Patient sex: M
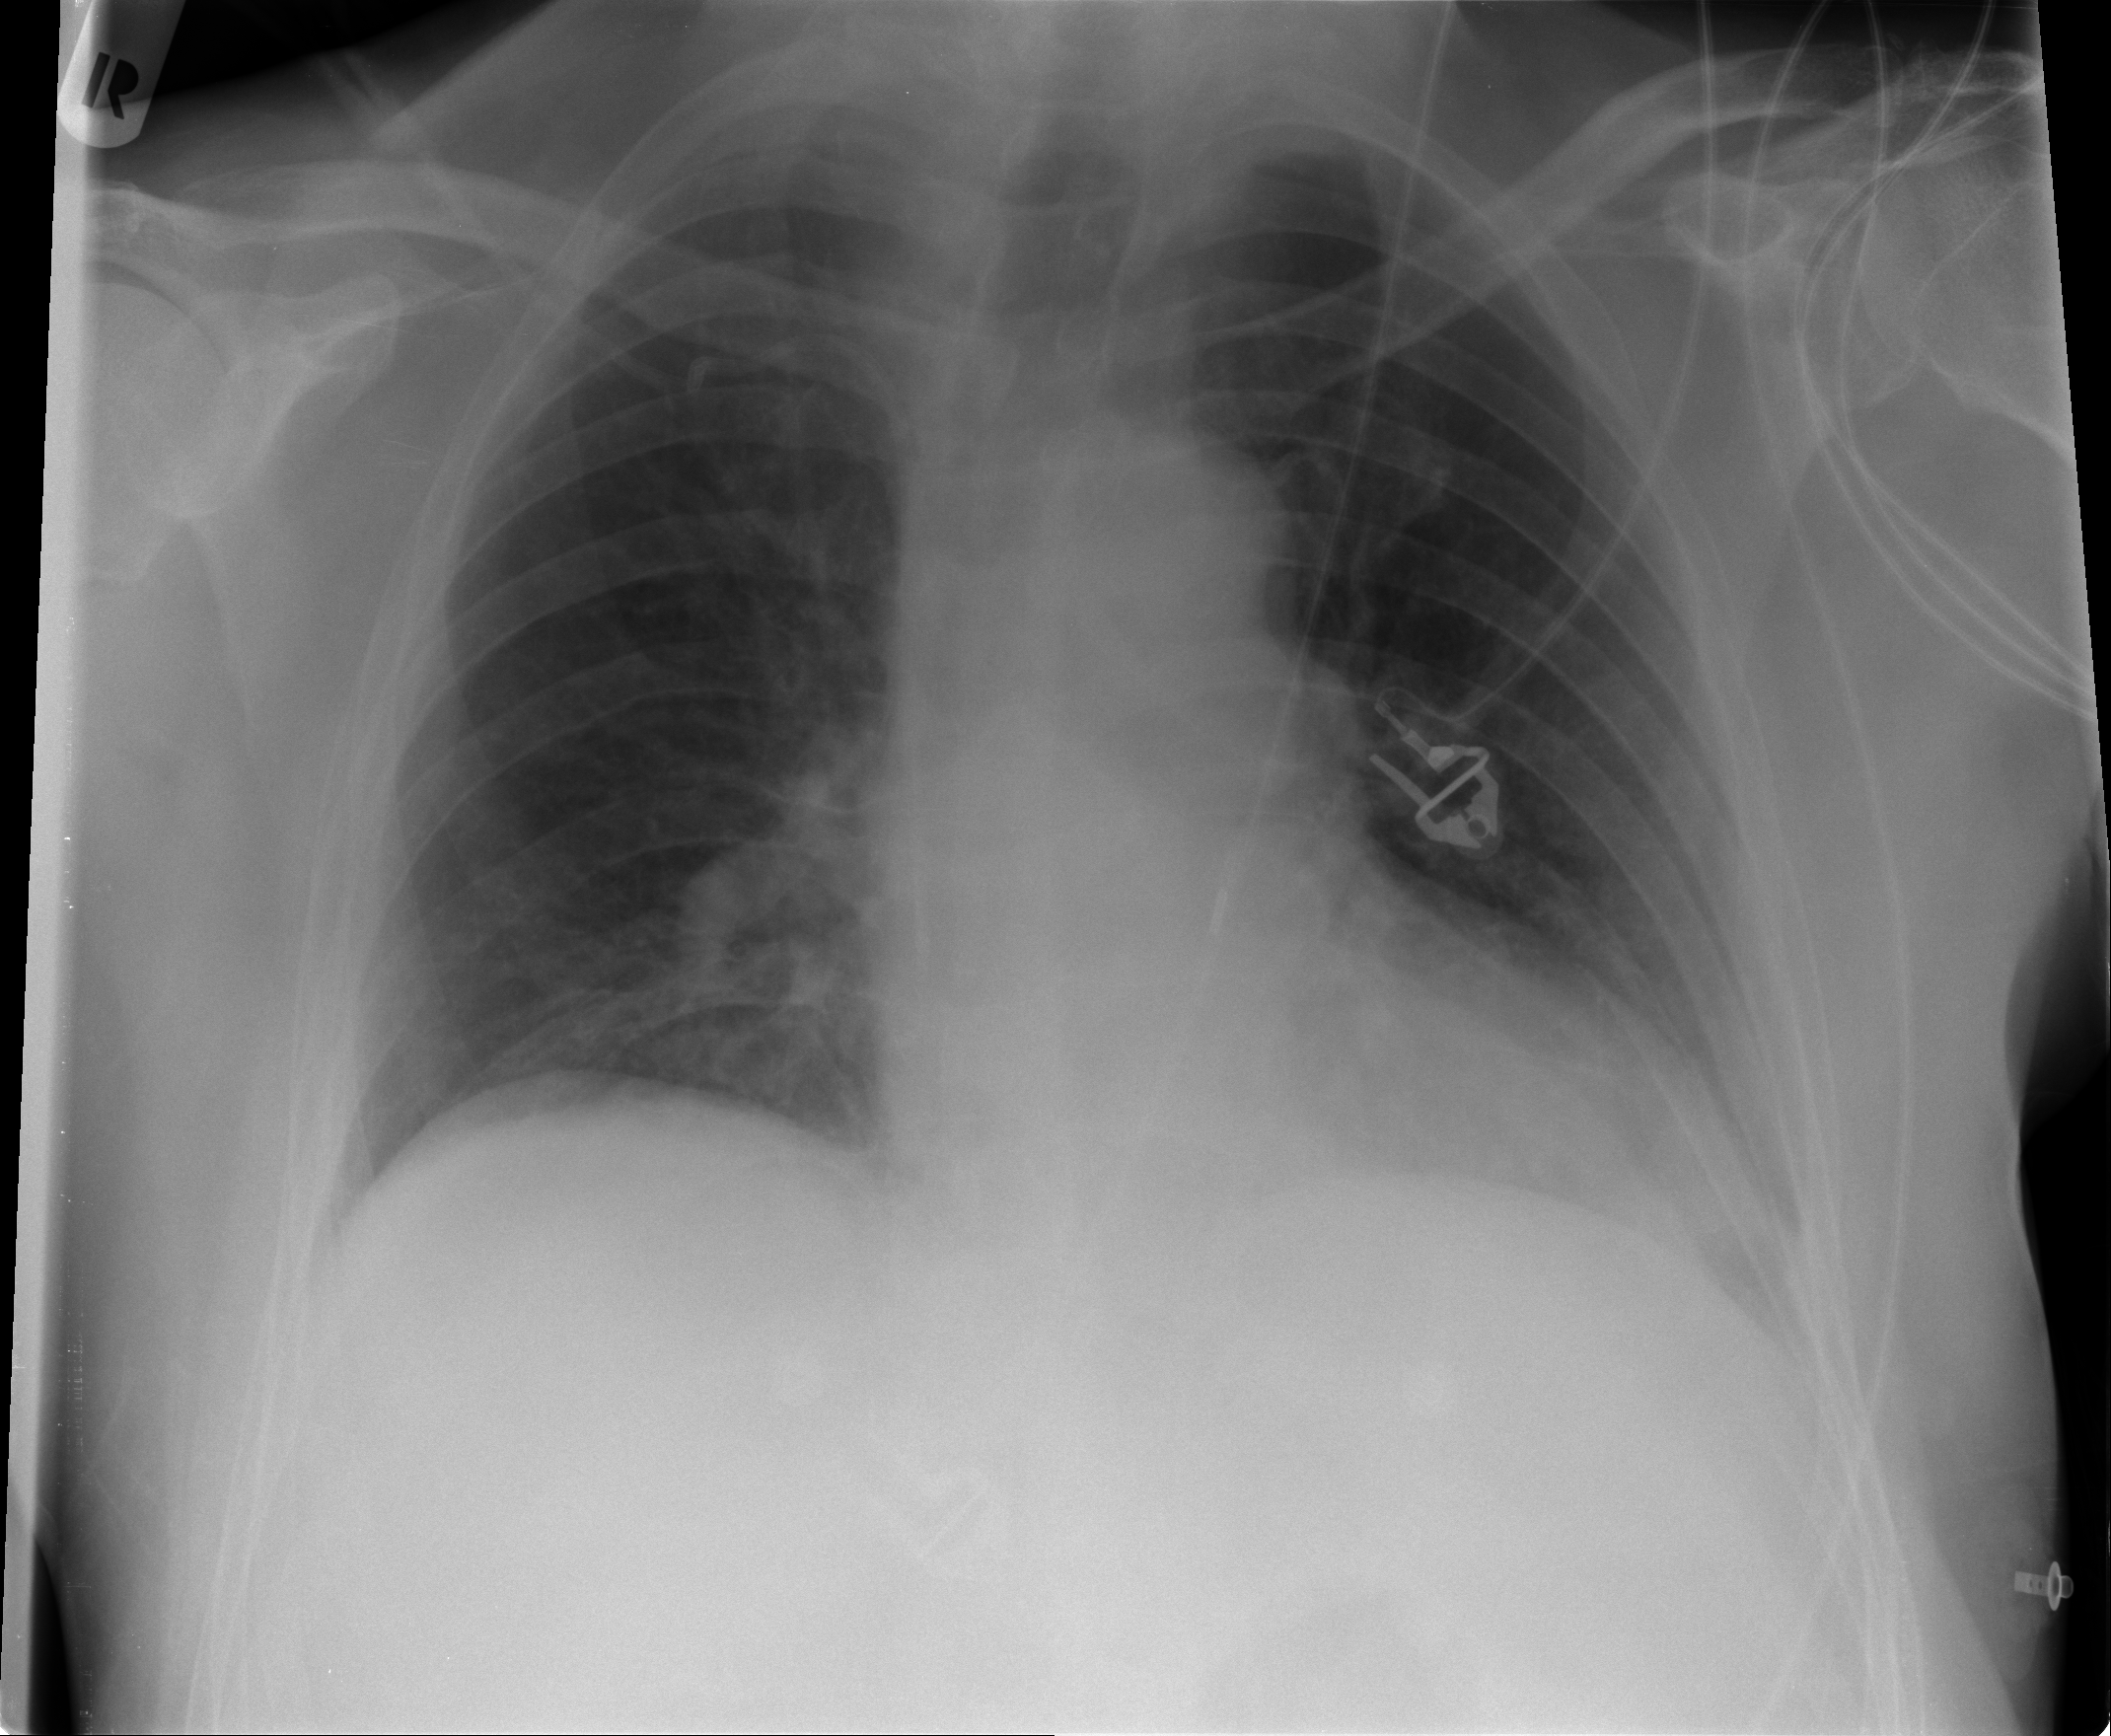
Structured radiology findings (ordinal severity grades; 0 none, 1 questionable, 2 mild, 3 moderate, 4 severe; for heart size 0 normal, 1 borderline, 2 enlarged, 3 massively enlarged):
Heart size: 1
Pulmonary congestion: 0
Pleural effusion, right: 0
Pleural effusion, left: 0
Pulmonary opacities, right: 0
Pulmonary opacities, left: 0
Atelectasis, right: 2
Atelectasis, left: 2